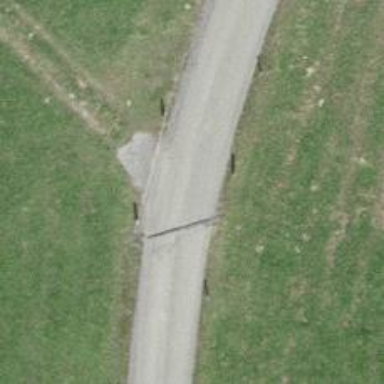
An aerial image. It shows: Paved track with grade1 tracktype.